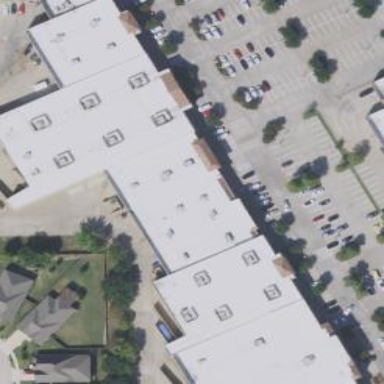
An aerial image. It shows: Retail building.